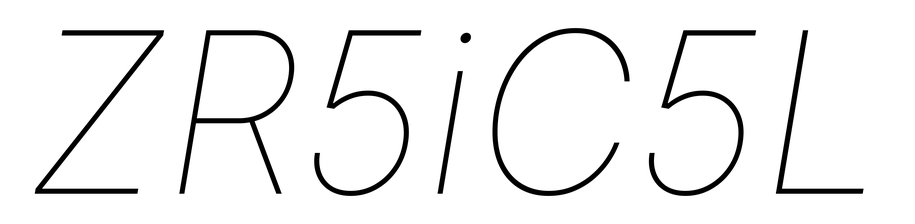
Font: Inter-Italic_Thin_Italic